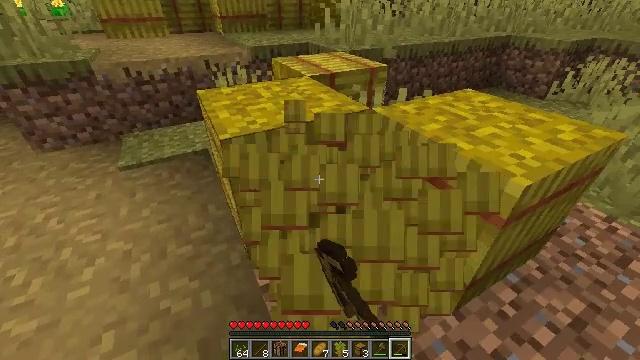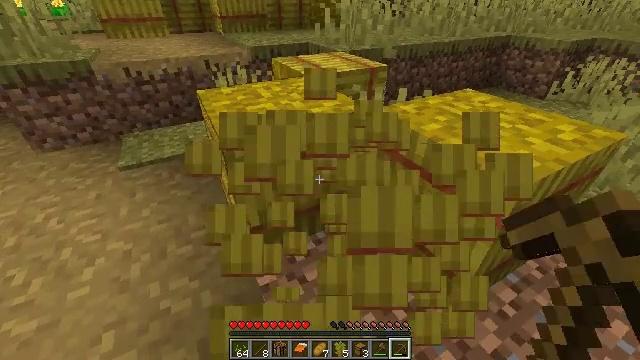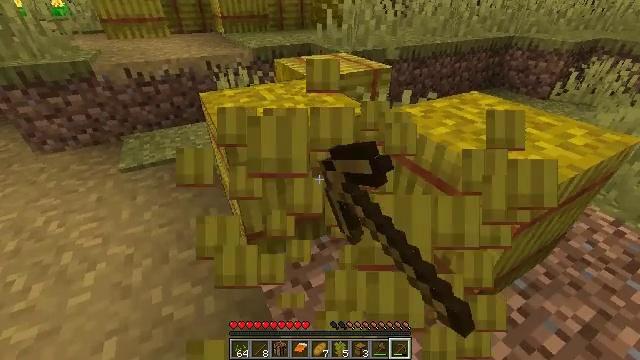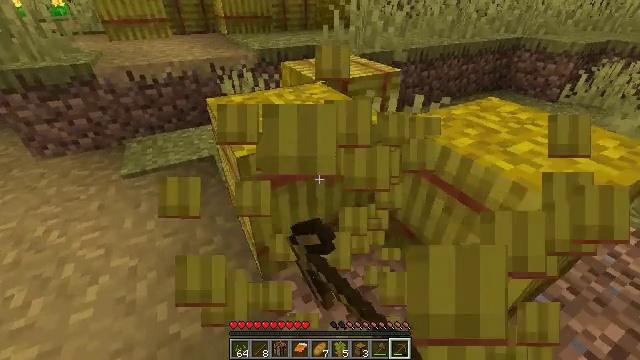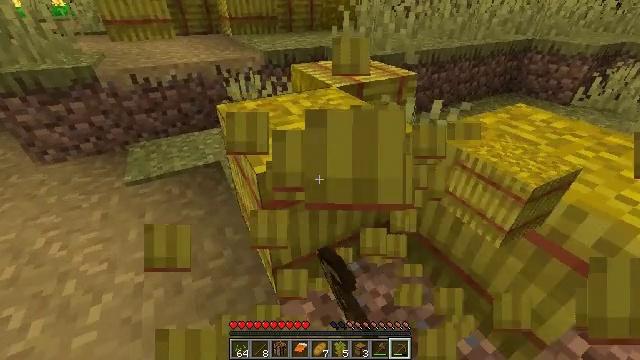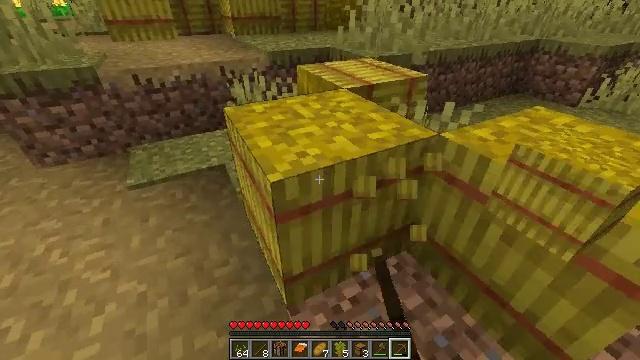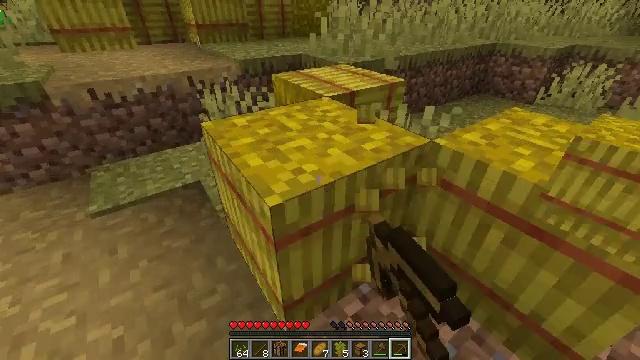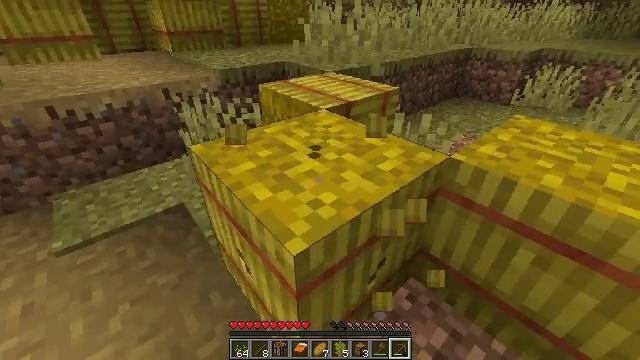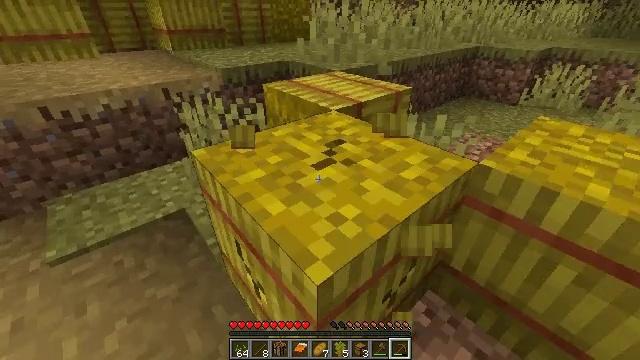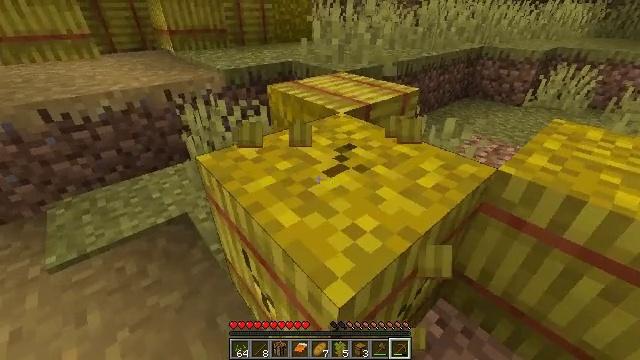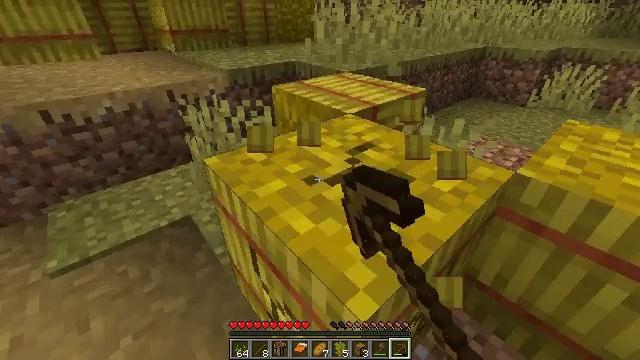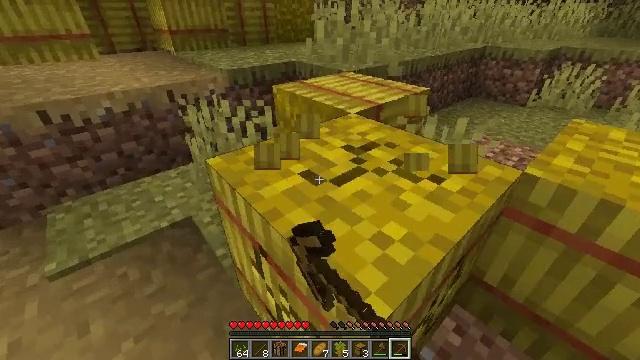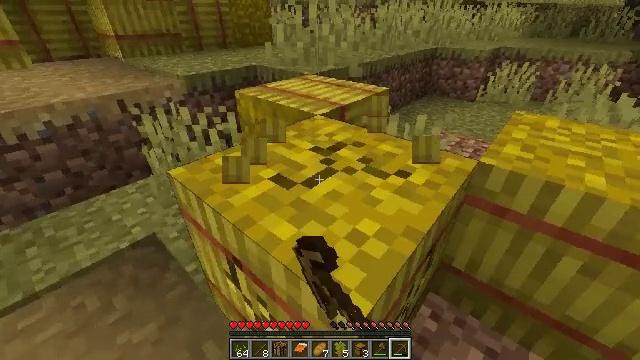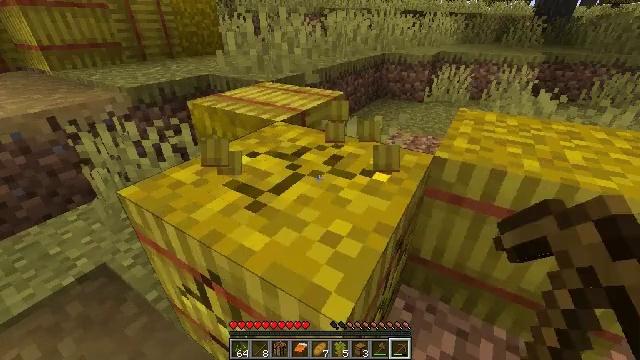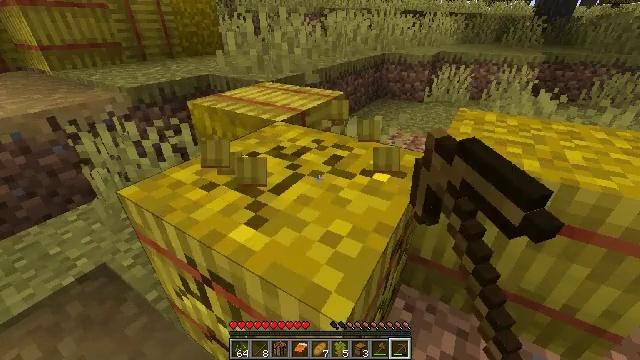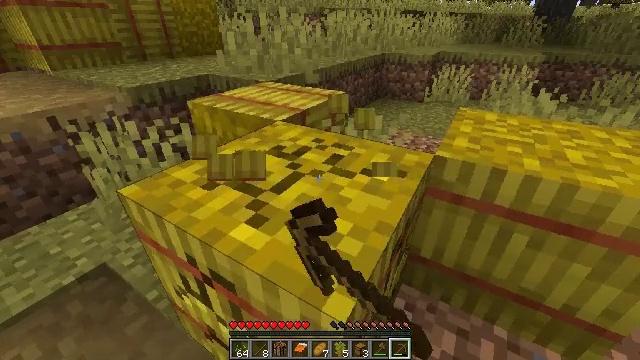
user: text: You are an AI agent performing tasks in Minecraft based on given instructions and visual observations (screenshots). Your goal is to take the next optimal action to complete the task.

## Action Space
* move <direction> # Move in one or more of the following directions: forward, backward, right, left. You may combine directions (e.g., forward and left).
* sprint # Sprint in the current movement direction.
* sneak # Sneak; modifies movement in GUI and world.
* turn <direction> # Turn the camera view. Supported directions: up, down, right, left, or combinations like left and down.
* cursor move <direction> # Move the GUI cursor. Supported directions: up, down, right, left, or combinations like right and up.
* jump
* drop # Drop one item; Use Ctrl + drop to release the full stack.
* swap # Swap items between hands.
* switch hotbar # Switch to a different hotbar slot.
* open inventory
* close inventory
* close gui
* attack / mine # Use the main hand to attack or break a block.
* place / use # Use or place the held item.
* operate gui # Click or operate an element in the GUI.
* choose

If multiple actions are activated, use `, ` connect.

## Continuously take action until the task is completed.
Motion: motion action
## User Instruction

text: Harvest hay blocks from the village.
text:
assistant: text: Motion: attack / mine
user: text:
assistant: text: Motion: move forward and move left, attack / mine
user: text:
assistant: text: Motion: move forward and move left, attack / mine
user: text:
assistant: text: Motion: move forward and move left, attack / mine
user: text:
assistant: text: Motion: move forward and move left, attack / mine
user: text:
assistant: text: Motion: move forward and move left, turn right and up, attack / mine
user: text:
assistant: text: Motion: move forward, turn right and up, attack / mine
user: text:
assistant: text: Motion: attack / mine
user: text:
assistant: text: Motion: attack / mine
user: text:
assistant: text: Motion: attack / mine
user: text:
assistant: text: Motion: attack / mine
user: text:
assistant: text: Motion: turn right, attack / mine
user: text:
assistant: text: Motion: turn right and up, attack / mine
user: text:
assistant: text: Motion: attack / mine
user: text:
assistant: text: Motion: attack / mine
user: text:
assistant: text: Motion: attack / mine
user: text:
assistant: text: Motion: attack / mine
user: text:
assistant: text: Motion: attack / mine
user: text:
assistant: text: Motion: attack / mine
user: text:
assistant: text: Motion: attack / mine
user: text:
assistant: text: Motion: attack / mine
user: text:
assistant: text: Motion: attack / mine
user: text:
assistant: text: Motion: move left, attack / mine
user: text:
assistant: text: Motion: move forward and move left, attack / mine
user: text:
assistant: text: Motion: move forward and move left, attack / mine
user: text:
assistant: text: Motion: move forward and move left, turn right and up, attack / mine
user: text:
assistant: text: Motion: move forward and move left, turn right and up, attack / mine
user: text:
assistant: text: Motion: move forward and move left, attack / mine
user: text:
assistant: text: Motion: attack / mine
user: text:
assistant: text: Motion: attack / mine